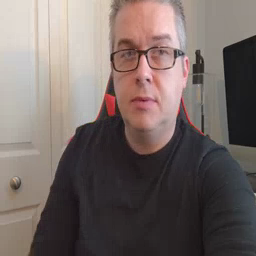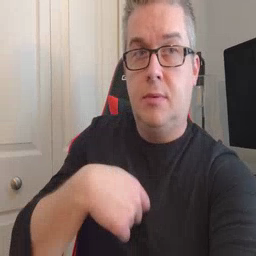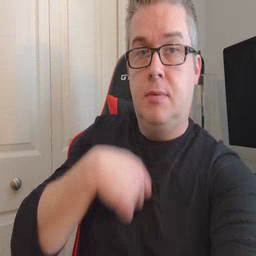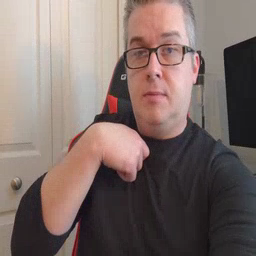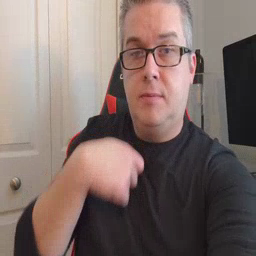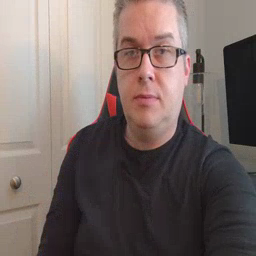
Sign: zipper